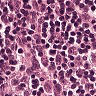
Metastatic tissue present: no